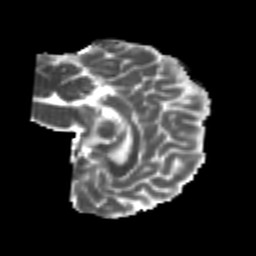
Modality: MD
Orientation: sagittal
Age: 25
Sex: female
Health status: healthy
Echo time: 0.074 s